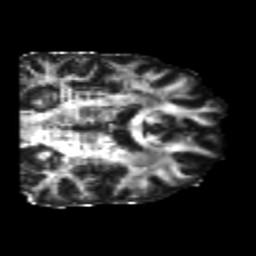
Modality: FA
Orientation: coronal
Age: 21
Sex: male
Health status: healthy
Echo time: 0.074 s